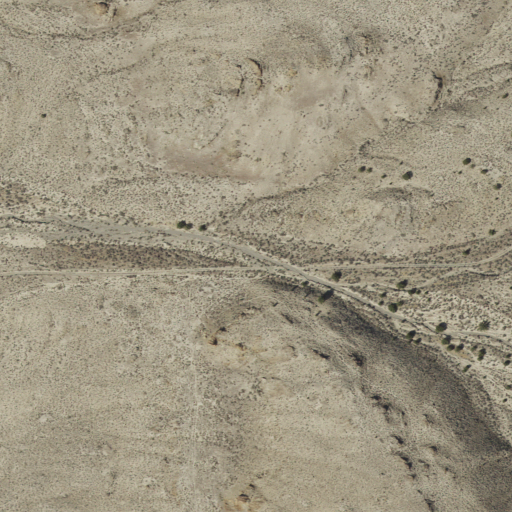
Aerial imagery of valley in Utah named Six Horse Pass Canyon containing only shrub